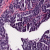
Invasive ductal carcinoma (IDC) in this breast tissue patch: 0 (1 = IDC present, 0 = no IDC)